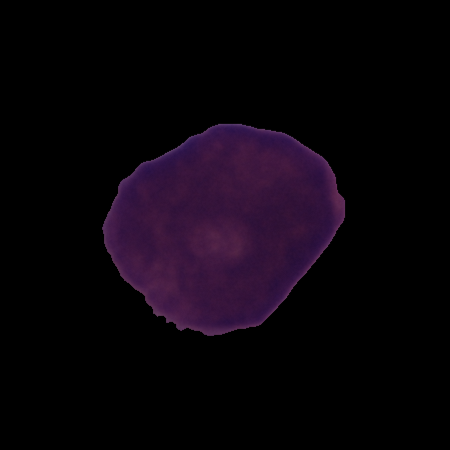
Label: cancer